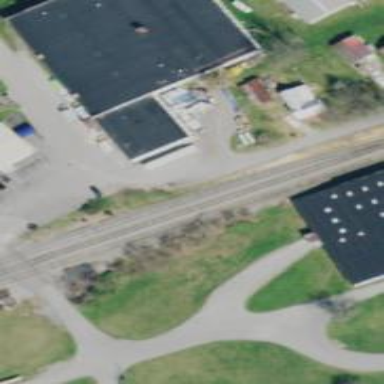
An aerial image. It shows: Railway track.